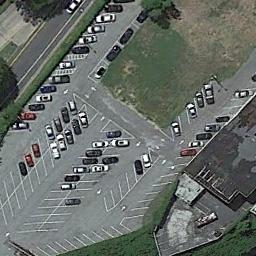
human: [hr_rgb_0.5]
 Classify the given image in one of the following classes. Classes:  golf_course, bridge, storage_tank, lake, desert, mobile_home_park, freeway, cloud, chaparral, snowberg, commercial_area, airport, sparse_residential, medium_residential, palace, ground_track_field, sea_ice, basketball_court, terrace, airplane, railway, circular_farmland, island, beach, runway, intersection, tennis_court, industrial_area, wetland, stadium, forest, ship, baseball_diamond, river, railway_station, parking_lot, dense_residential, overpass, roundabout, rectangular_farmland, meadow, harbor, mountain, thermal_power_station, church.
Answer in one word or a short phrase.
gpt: parking_lot